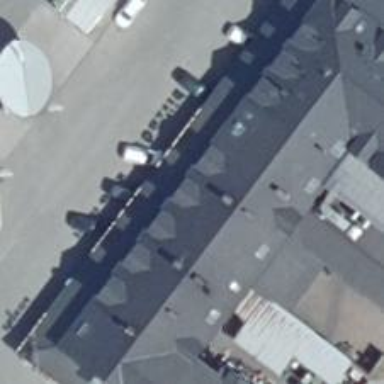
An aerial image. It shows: Restaurant.